Field crop: maize
Growth stage: 1
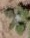
Species: chenopodium